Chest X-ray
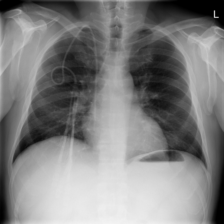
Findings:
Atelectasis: negative
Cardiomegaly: negative
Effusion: negative
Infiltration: negative
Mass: negative
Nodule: negative
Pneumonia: negative
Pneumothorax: negative
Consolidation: negative
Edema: negative
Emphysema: negative
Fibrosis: negative
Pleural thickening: negative
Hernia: negative